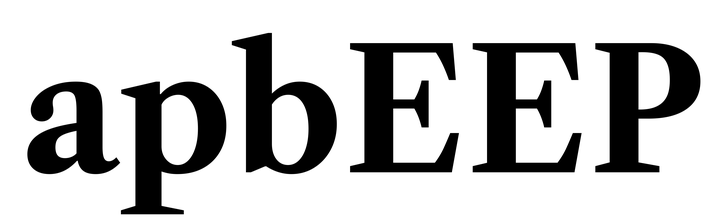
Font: LibreCaslonText_Bold